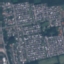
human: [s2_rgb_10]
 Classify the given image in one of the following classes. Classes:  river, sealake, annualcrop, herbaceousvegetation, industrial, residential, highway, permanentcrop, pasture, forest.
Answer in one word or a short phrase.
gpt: Residential